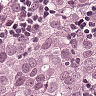
Metastatic tissue present: yes